Field crop: maize
Growth stage: 2
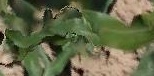
Species: maize